Question: I defined a custom queue in my module for driving backup jobs
'''
- name: backup
rate: 1/h
max_concurrent_requests: 1
target: ah-builtin-python-bundle
'''
But for some reason GAE has disabled the queue

The red exclamation mark has this in the tooltip:
'''
The queue has been disabled, and removed from queue.xml/queue.yaml
'''
And there is the only information I get from the console so far.
What is the problem with my queue definition?
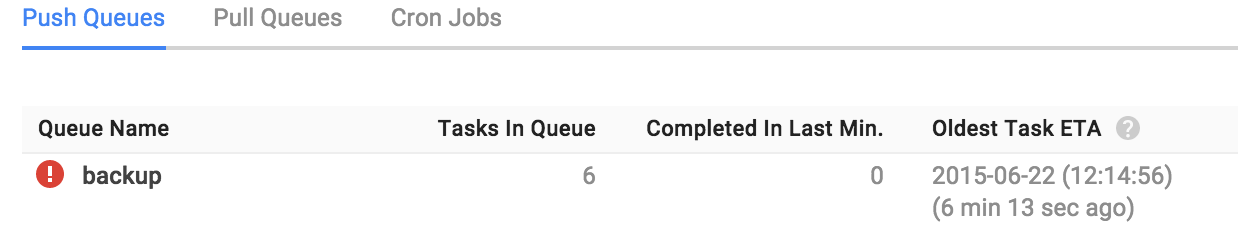
Answer: The unit 'h' in rate is invalid. It should be '1/s' instead